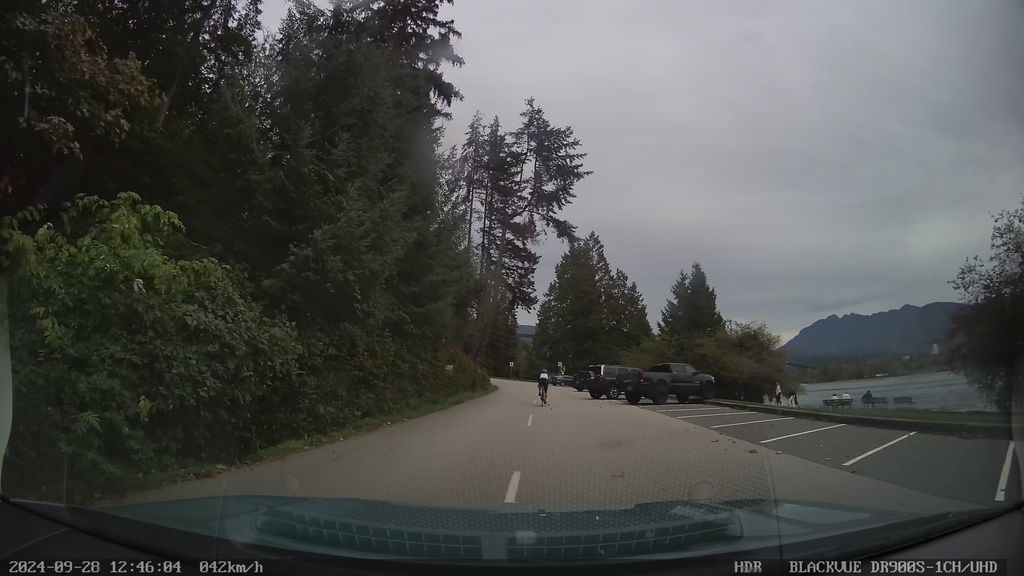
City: vancouver